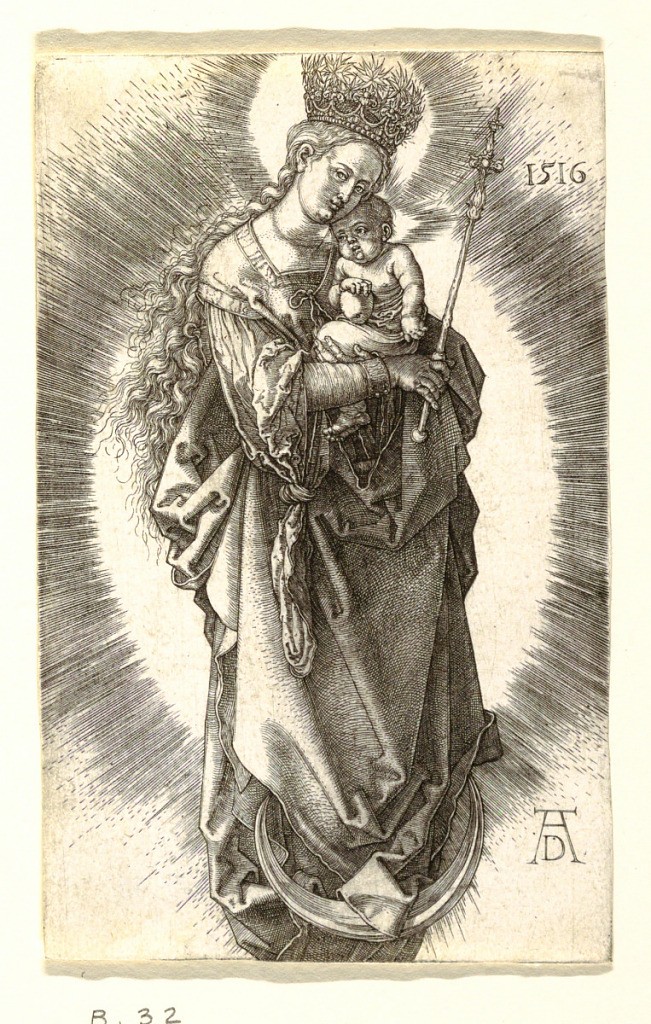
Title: The Virgin with the Crown of Stars
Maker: Albrecht Dürer, German, 1471–1528
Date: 1516
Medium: Engraving on laid paper
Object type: Print
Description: The Virgin and Child are represented standing on a crescent moon. She faces the spectator, her figure turned slightly to the right. She holds the Child on her left arm, and a scepter in her right hand; on her head a crown with stars.